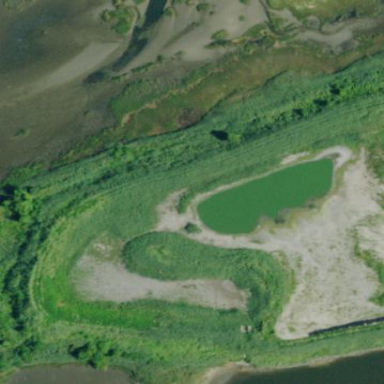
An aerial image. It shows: Peaceful pond surrounded by nature.